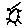
Label: sun